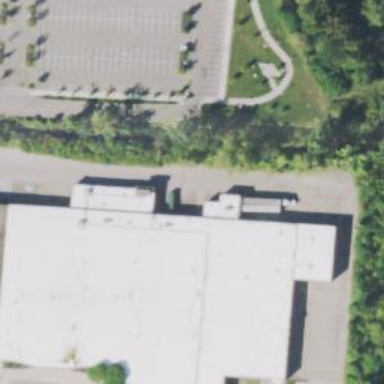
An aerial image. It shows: Retail building that houses department store.